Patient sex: F
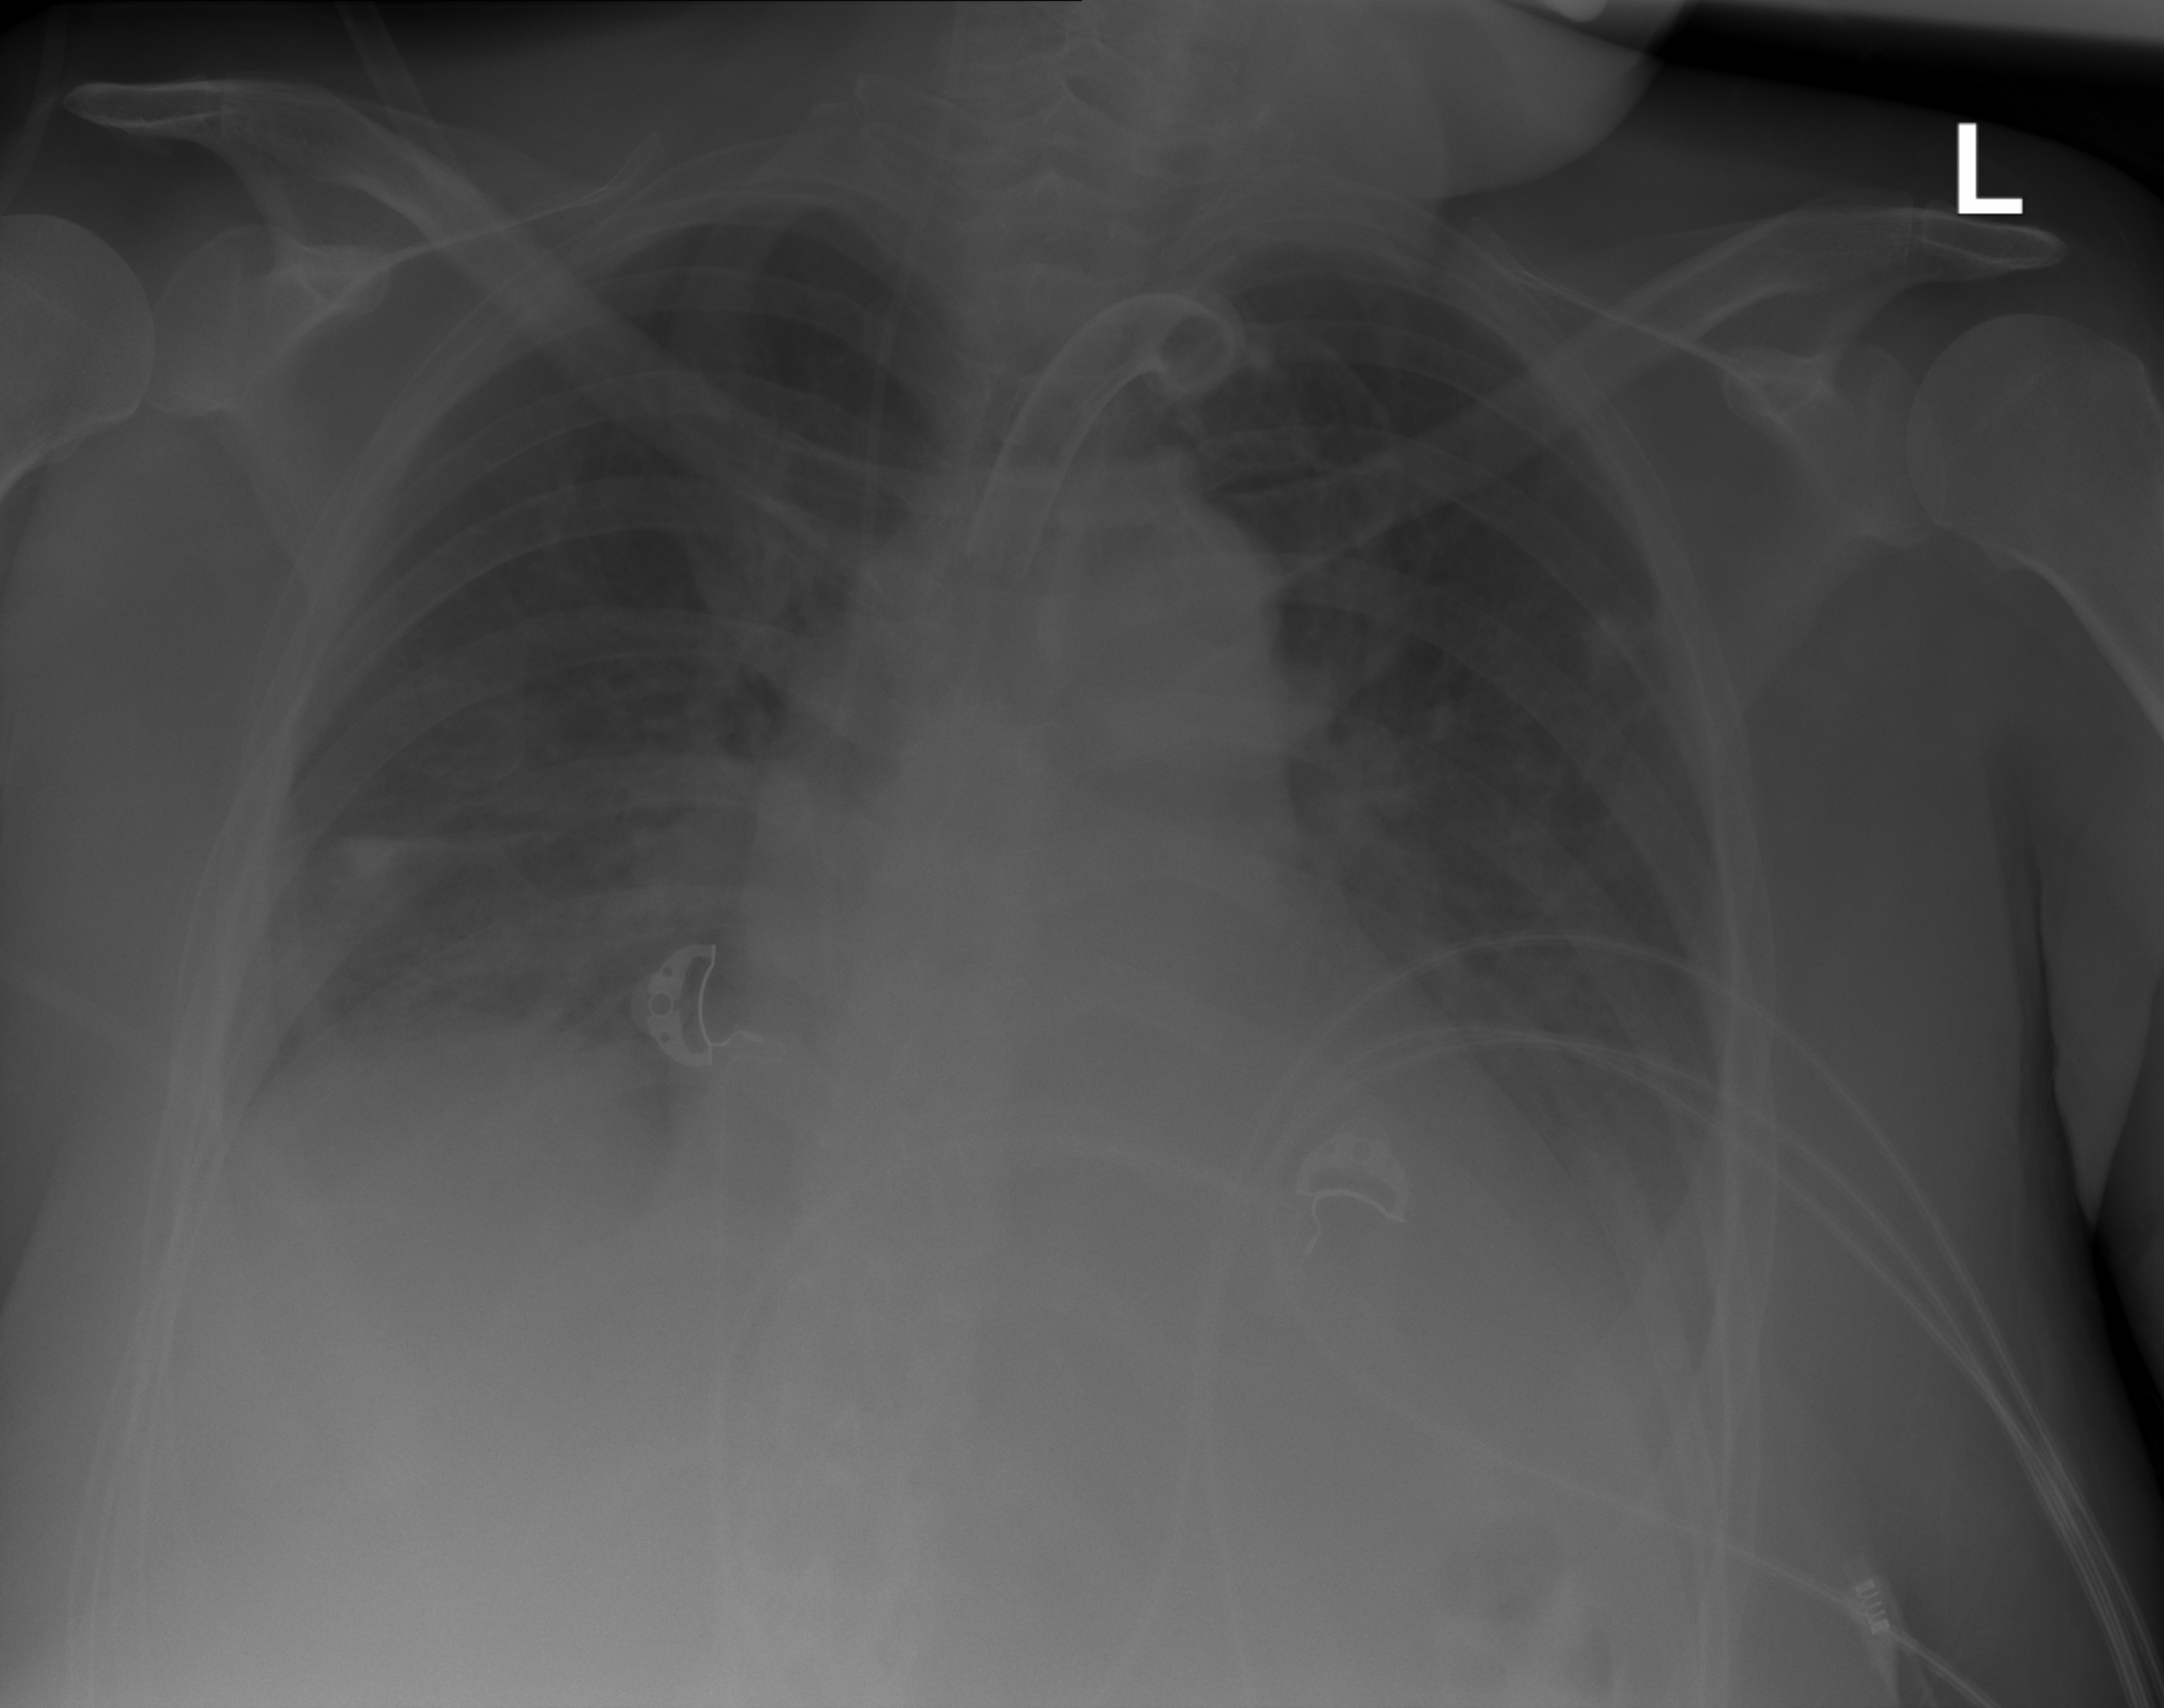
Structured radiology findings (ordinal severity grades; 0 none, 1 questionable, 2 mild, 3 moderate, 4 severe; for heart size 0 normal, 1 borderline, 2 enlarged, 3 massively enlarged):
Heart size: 2
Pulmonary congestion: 2
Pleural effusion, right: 2
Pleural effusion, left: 2
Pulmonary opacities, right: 2
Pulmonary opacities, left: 2
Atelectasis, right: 2
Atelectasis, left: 2